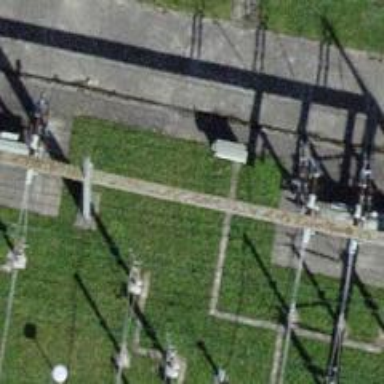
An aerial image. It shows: Power line with three cables configured as busbar.